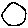
Label: circle